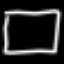
Label: square